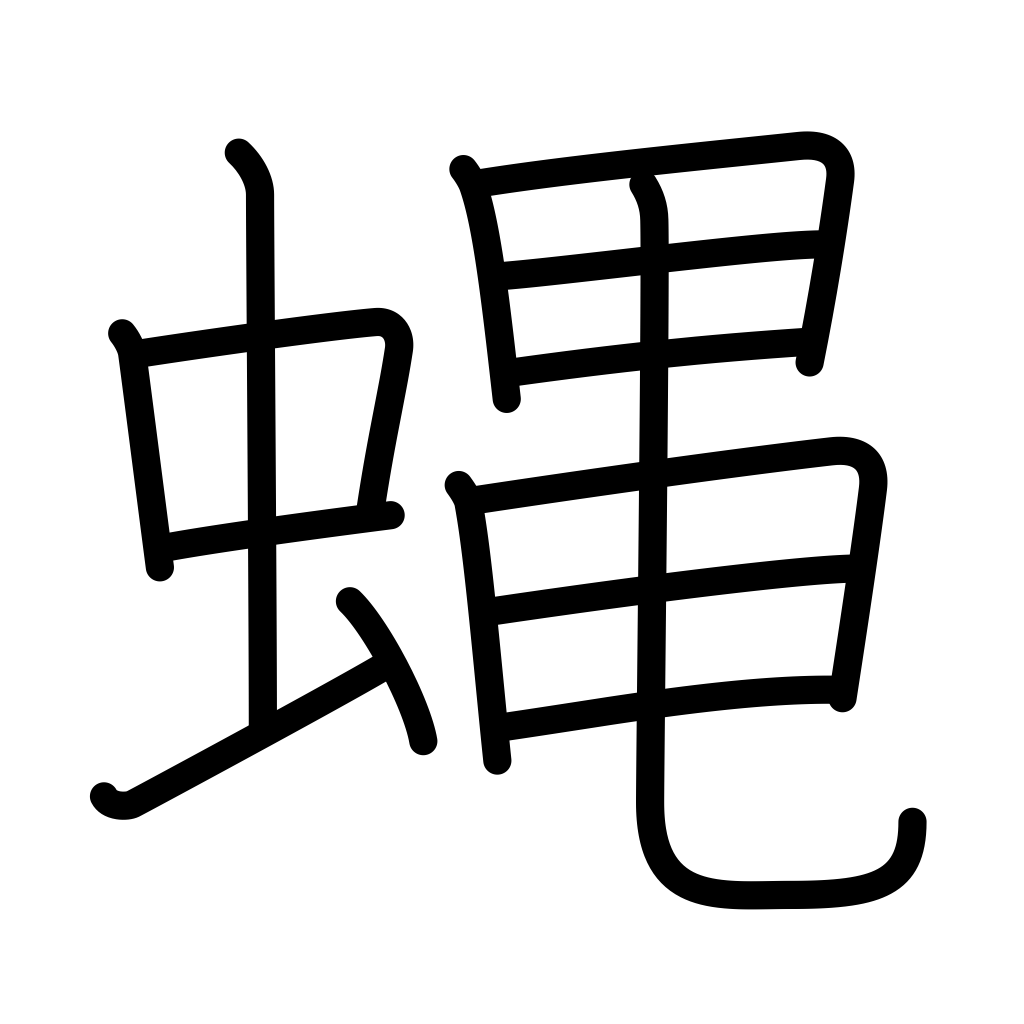
Meaning: fly